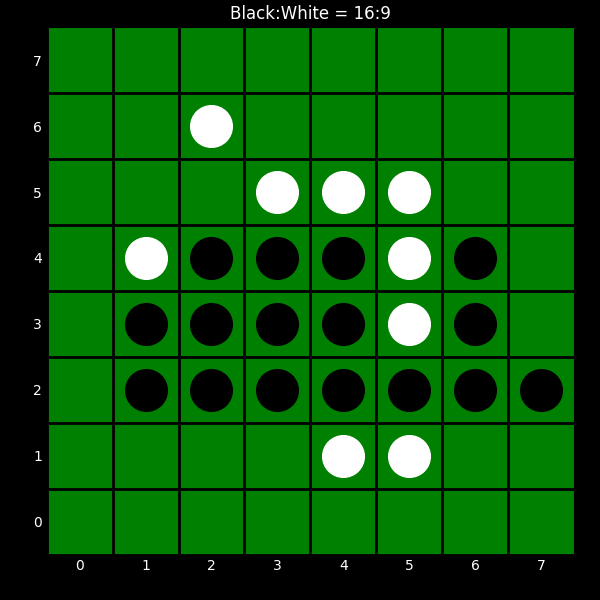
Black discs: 16
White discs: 9